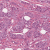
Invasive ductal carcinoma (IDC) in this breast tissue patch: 1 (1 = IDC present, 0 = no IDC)